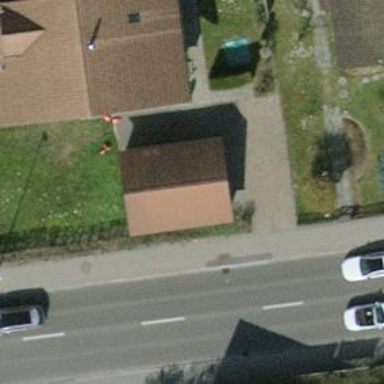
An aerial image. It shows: Carport structure.